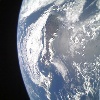
Label: cloud